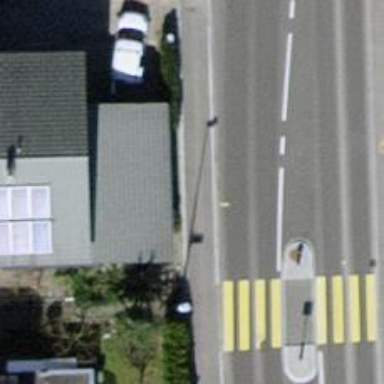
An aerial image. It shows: Bus stop with platform for public transport.